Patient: sex F, age 74
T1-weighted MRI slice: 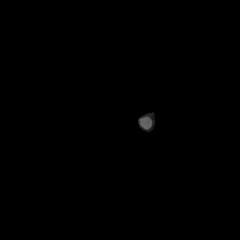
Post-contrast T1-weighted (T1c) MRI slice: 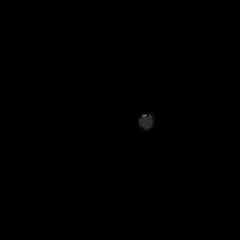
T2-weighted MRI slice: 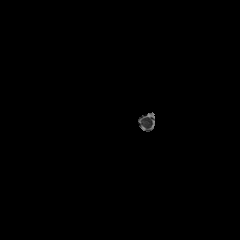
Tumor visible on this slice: no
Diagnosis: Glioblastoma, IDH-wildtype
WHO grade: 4